Question: Im very new in design,i have a page contains many buttons and each button shows chart and grid once clicked,the thing is i do not know how to manage to put all these in a single page as you see in the attached screenshot,its really ugly,i would like you professionals tell me the reasonable way of showing these all,

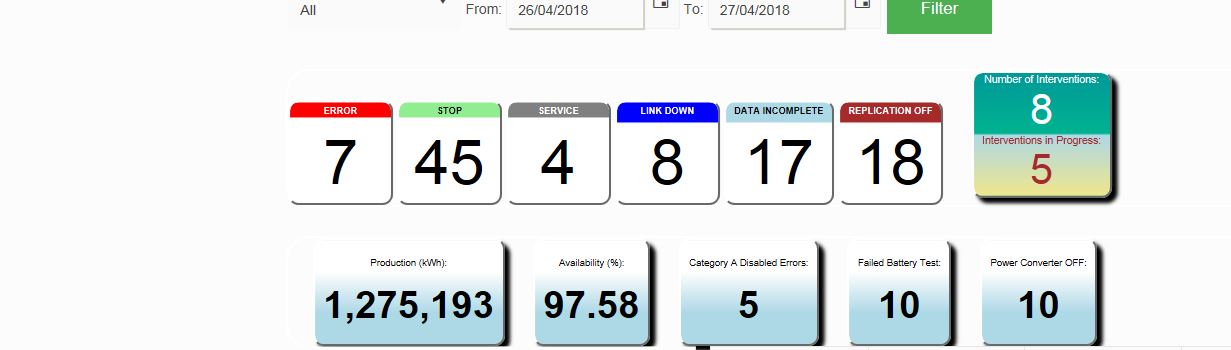
Answer: 1. Group similar contents, ie Use card layout for grouping
2. Keep only essential components, ie Focus on important components.
3. Research on google Admin Portal designs
4. Use themes Themes
5. Use Behance or Dribble to see how others have designed.Take inspiration from them.
6. Before stating to implement a website, draw rough layouts/wireframes on paper.See how you can position them.
7. When you are sure of the layout, start designing it on photoshop, sketch, gimp, figma, lunacy or any designing software.
8. When u are happy with it, start implementing it in HTML